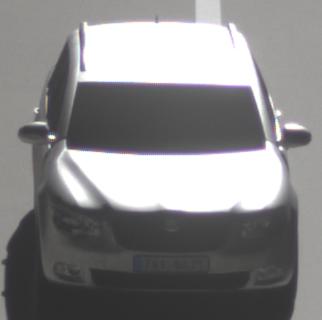
Make: Skoda
Model: Superb Combi 1.4 TSI
Detailed model: Superb (II) Combi
Model produced from: 2010/01
Model produced until: 2011/10
Doors: 5
Color: white
Road condition: wet road
Daytime: morning or afternoon
Contrast: high contrast